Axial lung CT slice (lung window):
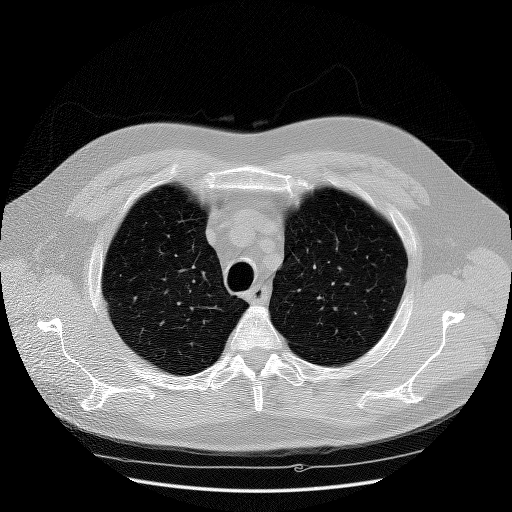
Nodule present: no